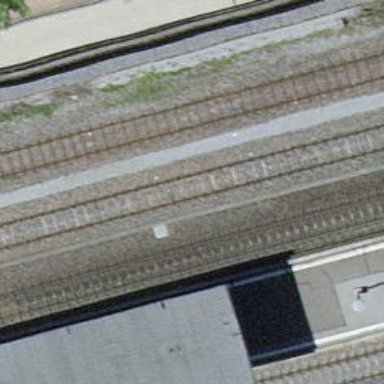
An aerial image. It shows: Public transport stop position along the railway.